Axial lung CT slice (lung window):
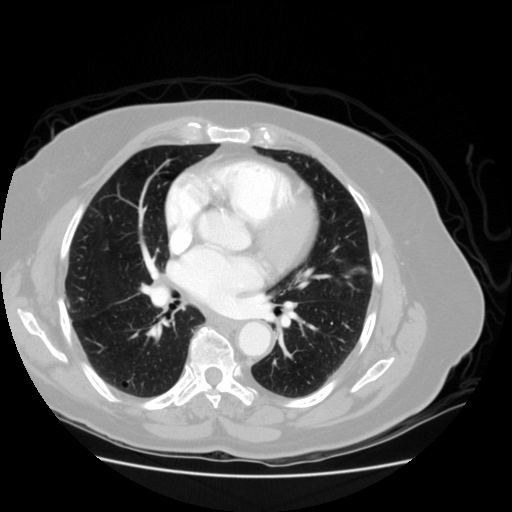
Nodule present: no